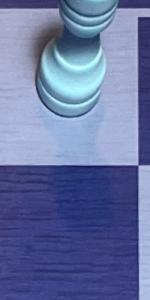
Label: Empty